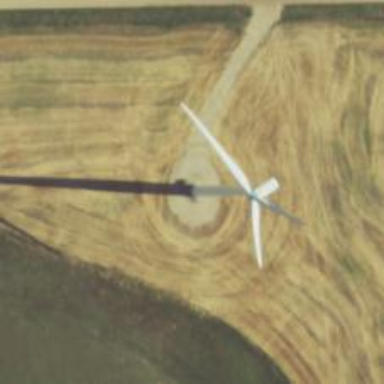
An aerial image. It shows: Wind generator with horizontal axis. The generator is wind turbine.